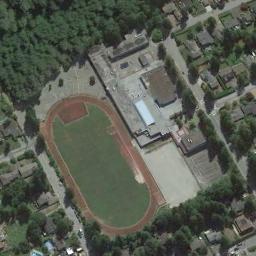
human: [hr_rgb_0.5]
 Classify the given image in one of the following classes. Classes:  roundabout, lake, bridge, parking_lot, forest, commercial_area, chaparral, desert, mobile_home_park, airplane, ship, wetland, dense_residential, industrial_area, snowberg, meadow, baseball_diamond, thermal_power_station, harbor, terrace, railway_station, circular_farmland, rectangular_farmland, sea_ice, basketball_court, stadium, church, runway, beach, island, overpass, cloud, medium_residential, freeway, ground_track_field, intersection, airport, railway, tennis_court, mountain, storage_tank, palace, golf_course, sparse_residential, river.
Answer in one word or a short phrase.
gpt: ground_track_field